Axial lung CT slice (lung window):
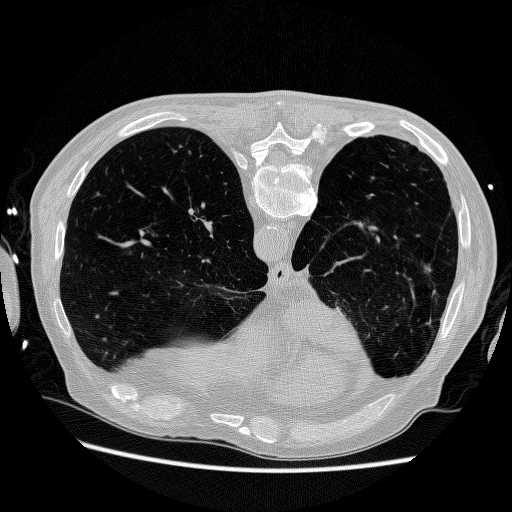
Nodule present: no